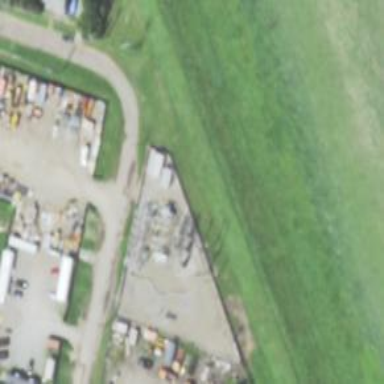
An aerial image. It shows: Power substation.